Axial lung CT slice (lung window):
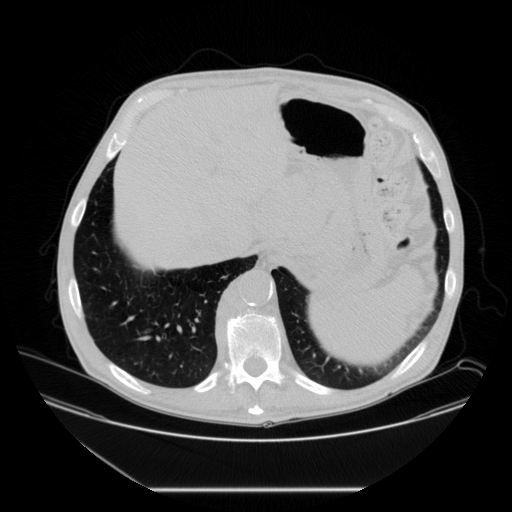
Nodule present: no